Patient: sex F, age 34
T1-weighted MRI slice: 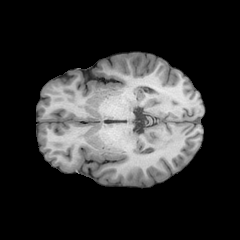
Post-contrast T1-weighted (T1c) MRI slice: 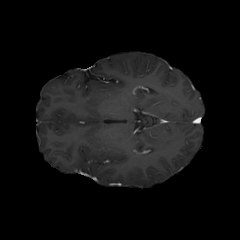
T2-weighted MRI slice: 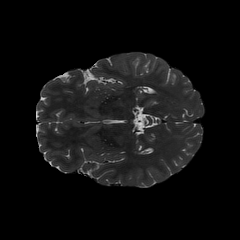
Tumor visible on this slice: no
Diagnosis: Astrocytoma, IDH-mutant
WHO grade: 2